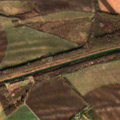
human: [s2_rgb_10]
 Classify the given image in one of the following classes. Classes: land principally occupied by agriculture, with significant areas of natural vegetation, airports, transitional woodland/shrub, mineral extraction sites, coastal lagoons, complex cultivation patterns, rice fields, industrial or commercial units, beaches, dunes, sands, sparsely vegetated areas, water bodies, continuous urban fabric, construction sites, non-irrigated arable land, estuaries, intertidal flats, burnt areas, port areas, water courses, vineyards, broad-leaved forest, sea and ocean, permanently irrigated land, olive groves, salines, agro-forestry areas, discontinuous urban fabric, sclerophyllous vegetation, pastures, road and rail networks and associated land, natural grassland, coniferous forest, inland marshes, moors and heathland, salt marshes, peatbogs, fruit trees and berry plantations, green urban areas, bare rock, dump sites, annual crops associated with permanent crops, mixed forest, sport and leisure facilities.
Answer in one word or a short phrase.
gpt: non-irrigated arable land, pastures, transitional woodland/shrub